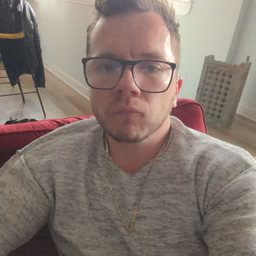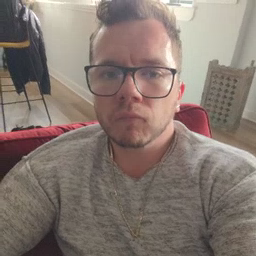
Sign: child